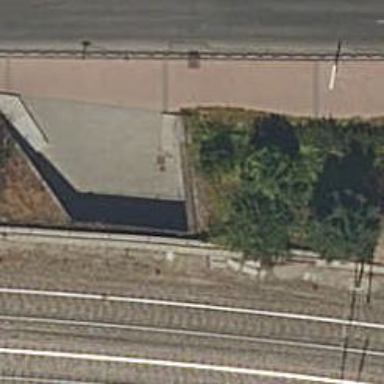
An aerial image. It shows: Pedestrian tunnel with paving stones surface.